Question: I have a Check Tree using Extjs 4, and I have a problem:
My Tree be reload each 30s, and only reload a specific node expaned.
'''
var node = this.getMyDeviceTree().store.getNodeById('myTree/107');
this.getMyDeviceTree().store.load({ node: node });
'''

When I check to checkbox in tree, after reload Store checked was be uncheck.
How can i remember the selected node after reload store??
View:
'''
Ext.define('App.view.TreeDeviceStatus', {
extend: 'Ext.tree.Panel',
store: 'TreeDeviceStore',
rootVisible: false,
initComponent: function() {
var me = this;
Ext.applyIf(me, {
columns: [{
//treecolumn xtype tells the Grid which column will show the tree
xtype: 'treecolumn',
text: 'Bien so',
width: 140,
sortable: true,
dataIndex: 'text'
}, {
text: 'Trang thai',
width: 80,
sortable: true,
dataIndex: 'Status',
}, {
text: 'Dia chi',
width: 250,
sortable: true,
dataIndex: 'Addr'
}]
});
me.callParent(arguments);
}
});
'''
Store:
'''
Ext.define('App.store.TreeDeviceStore', {
extend: 'Ext.data.TreeStore',
model: 'App.model.DeviceStatusModel',
constructor: function(cfg) {
var me = this;
cfg = cfg || {};
me.callParent([Ext.apply({
proxy: {
type: 'ajax',
url: '/Service/GetData',
extraParams: {
serviceName: 'DeviceService',
func: 'getStatus',
variable: '{"_UserID":"' + _USERID + '","_RoleID":"' + _ROLEID + '"}'
},
}
}, cfg)]);
},
root: {
id: 'myTree',
//expanded: true
},
listeners: {
load: function(tree, node, records) {
if (node.get('checked')) {
node.eachChild(function(childNode) {
childNode.set('checked', true);
});
}
}
}
});
'''
Thanks guys!
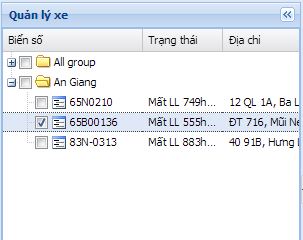
Answer: If you load from only one node at a time, it would make sense to only restore state in this one node. That's why I would do it in the function that knows the node that is loaded. That will be something like that then:
'''
function() {
var store = tree.getStore(),
node = store.getNodeById('myTree/107'), // that's up to you here
ids = [];
function pluckCheckedIds(node) {
if (node.get('checked')) {
ids.push(node.getId());
}
node.eachChild(function(node) {
pluckCheckedIds(node);
});
}
// EDIT: forgot this line:
pluckCheckedIds(node);
// EDIT2: in order to save and restore the checked state for the whole
// tree (in order to load multiple nodes at once), you could use this
// line instead:
pluckCheckedIds(store.getRootNode());
store.load({
node: node,
callback: function(records, operation) {
if (operation.wasSuccessful) {
Ext.each(ids, function(id) {
var node = store.getNodeById(id);
if (node) {
node.set('checked', true);
}
});
}
}
});
}
'''